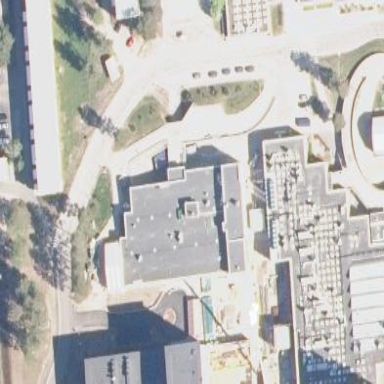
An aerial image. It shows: Hospital building.